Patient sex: F
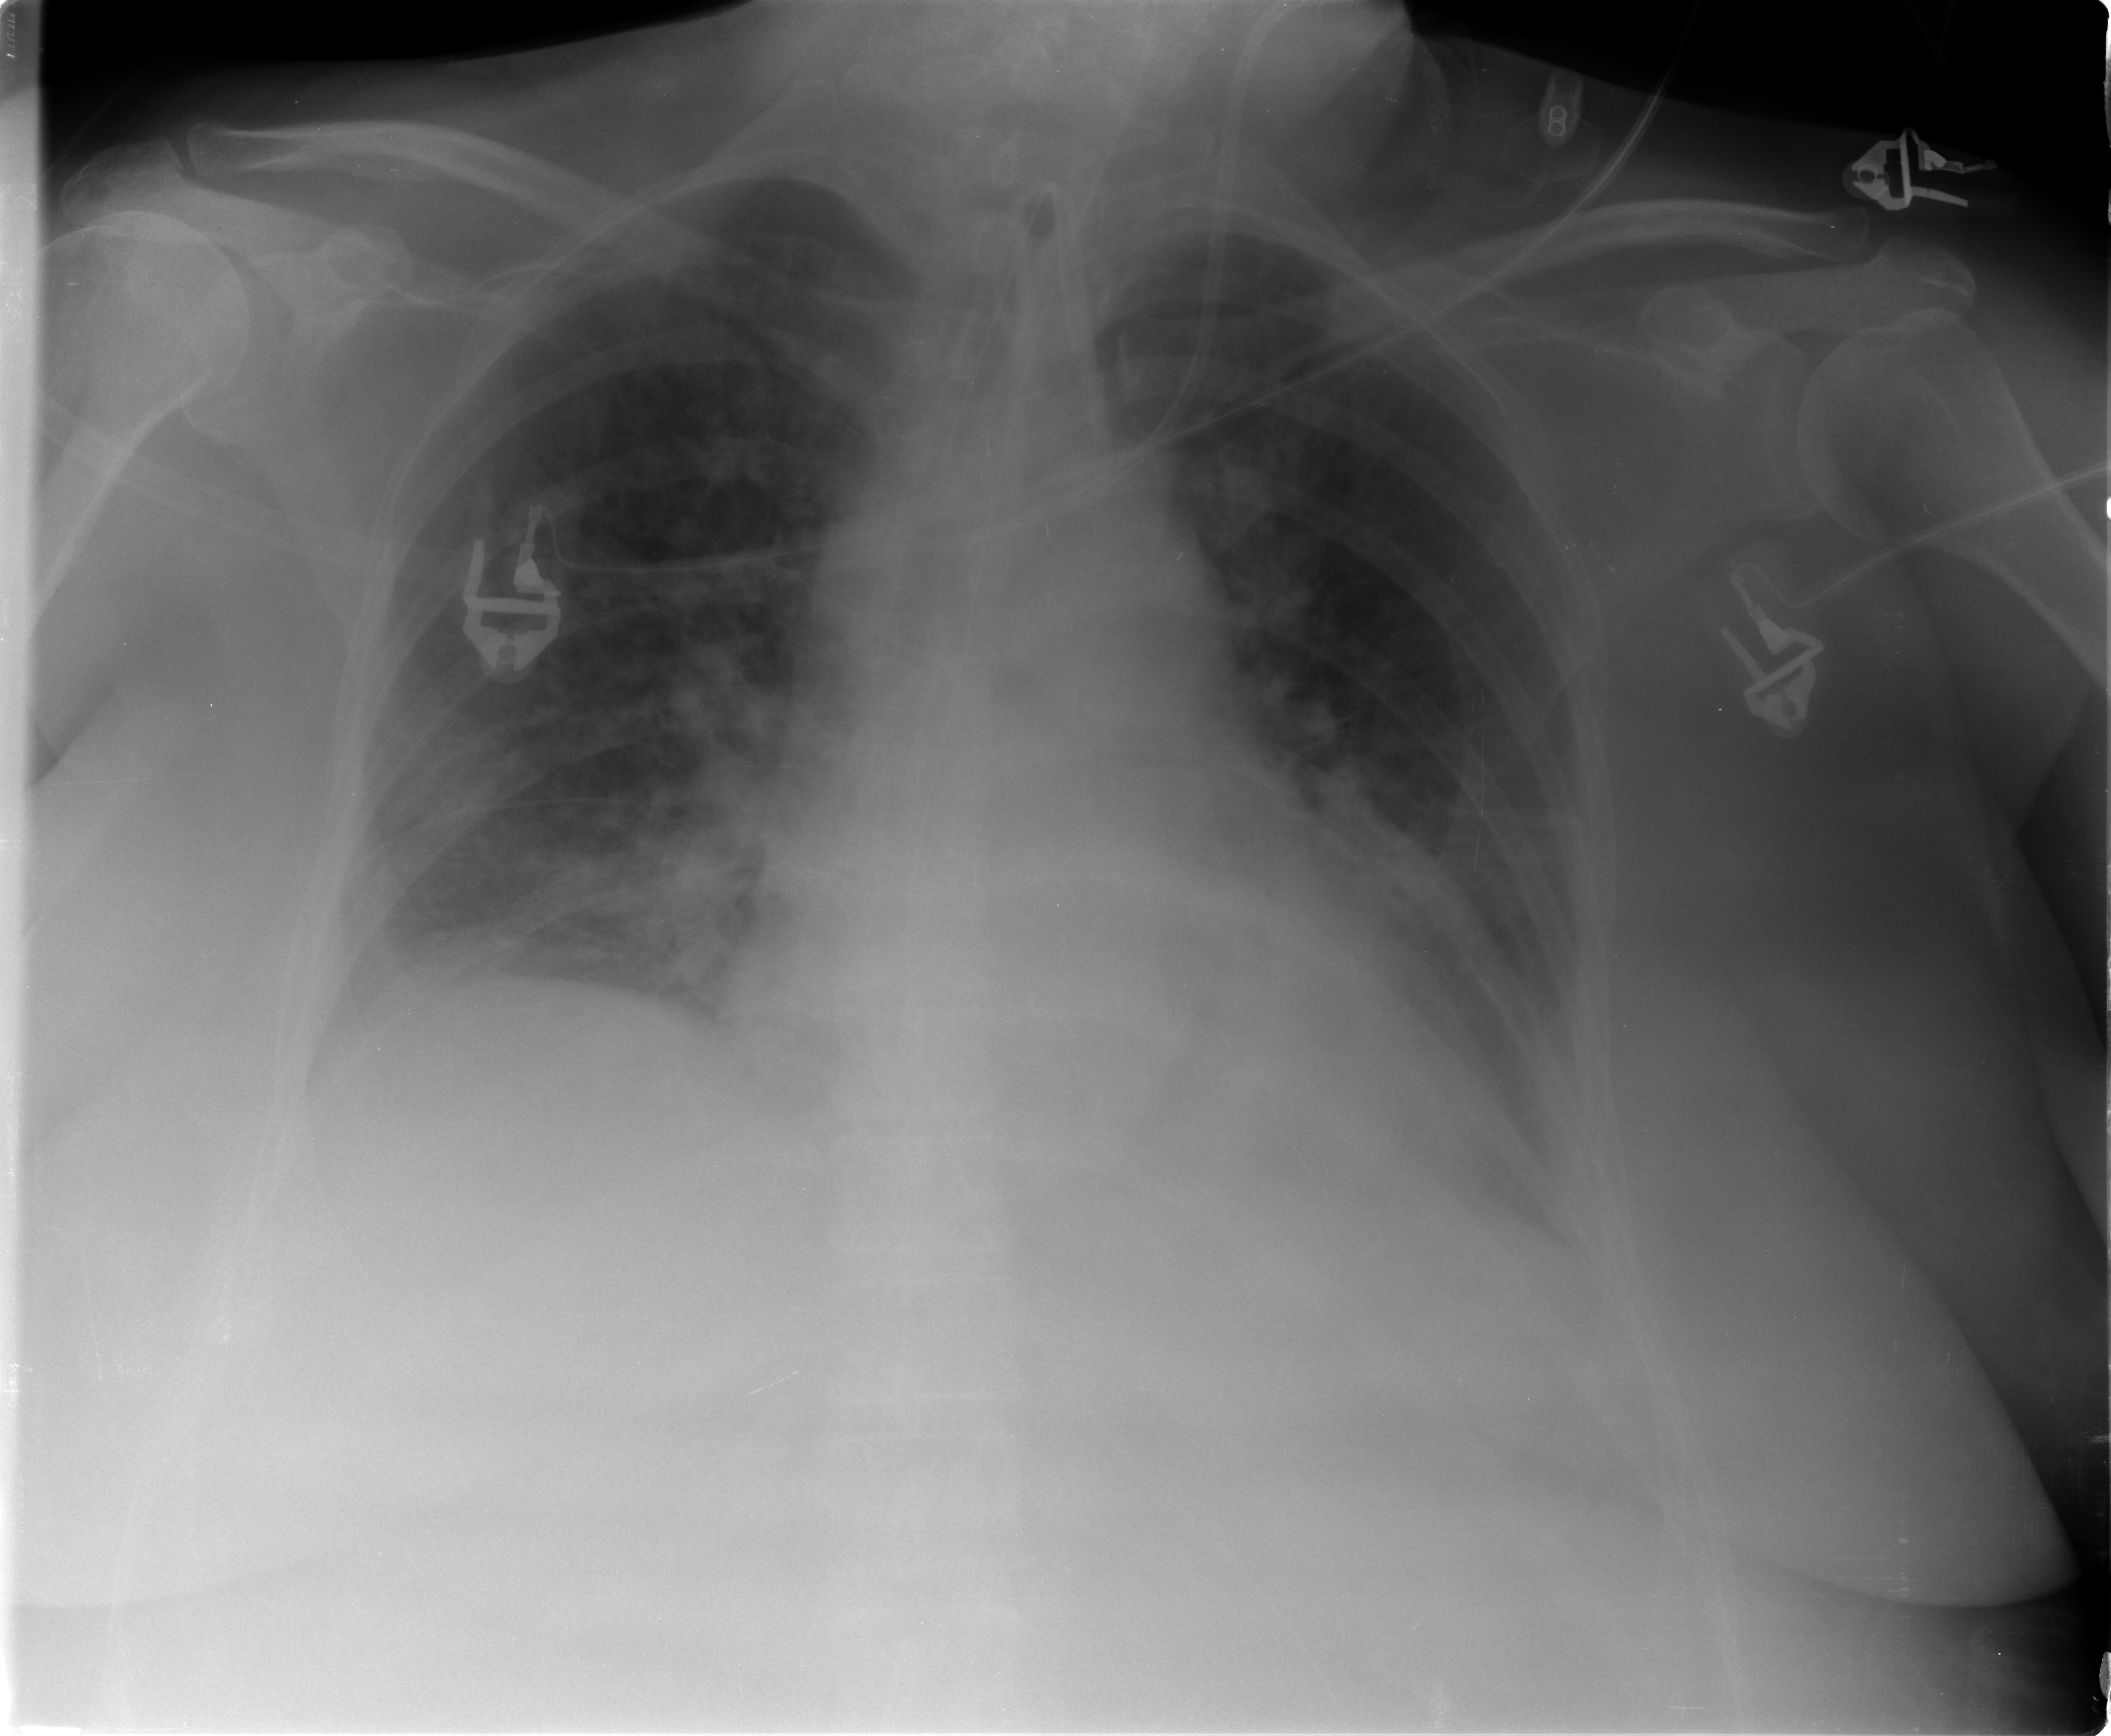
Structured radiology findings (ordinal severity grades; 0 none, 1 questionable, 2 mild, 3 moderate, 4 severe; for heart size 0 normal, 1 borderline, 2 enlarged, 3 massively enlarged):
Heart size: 1
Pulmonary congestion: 2
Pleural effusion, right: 1
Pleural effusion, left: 2
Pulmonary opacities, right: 1
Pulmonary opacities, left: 0
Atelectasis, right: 2
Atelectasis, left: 2